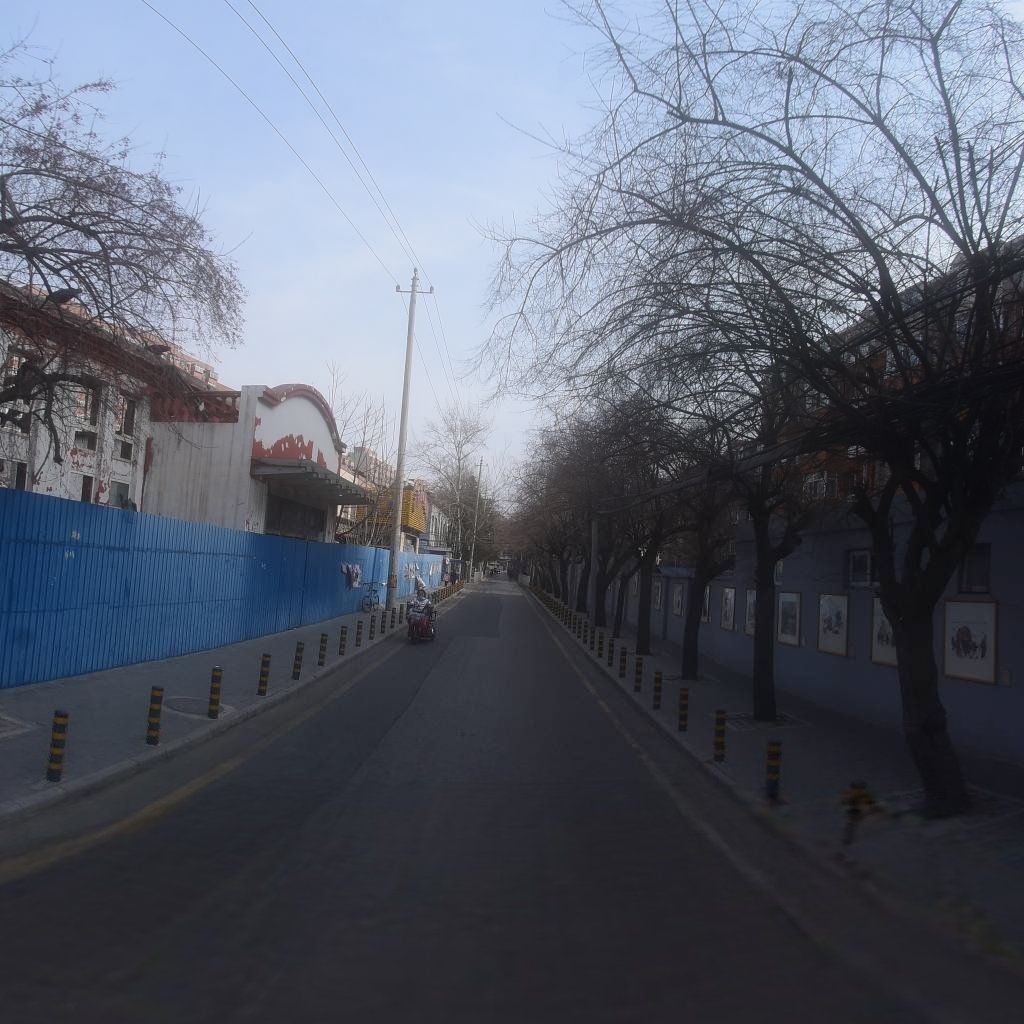
Region: Chaoyang
Road damage annotations: longitudinal crack